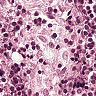
Metastatic tissue present: no